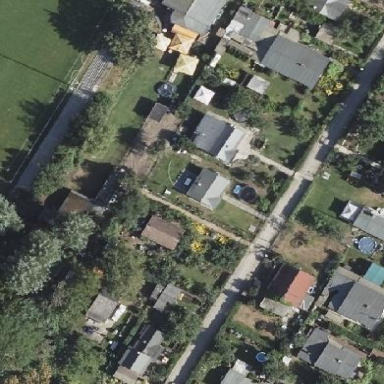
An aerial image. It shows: Plot in the allotments.